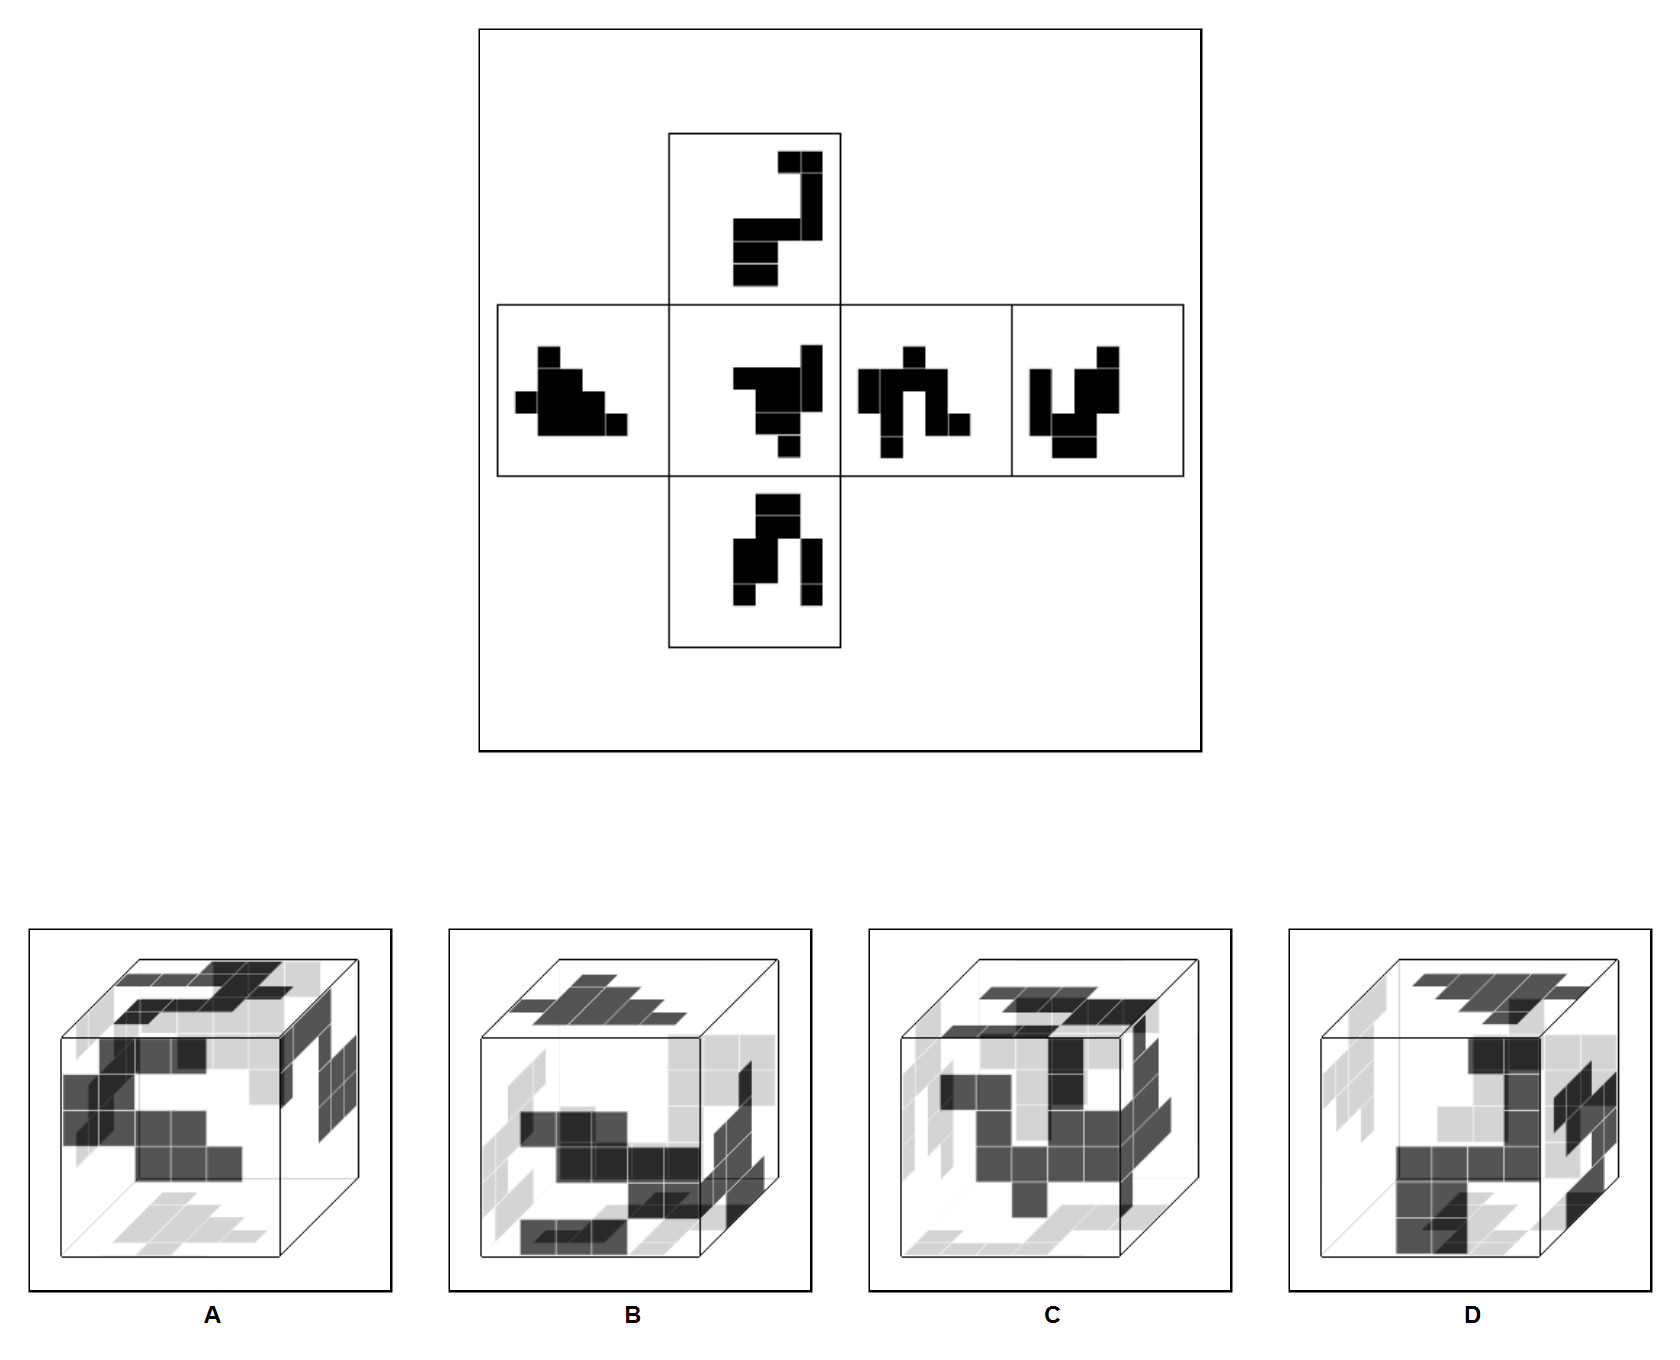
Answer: D